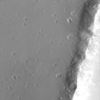
Label: not_dusty